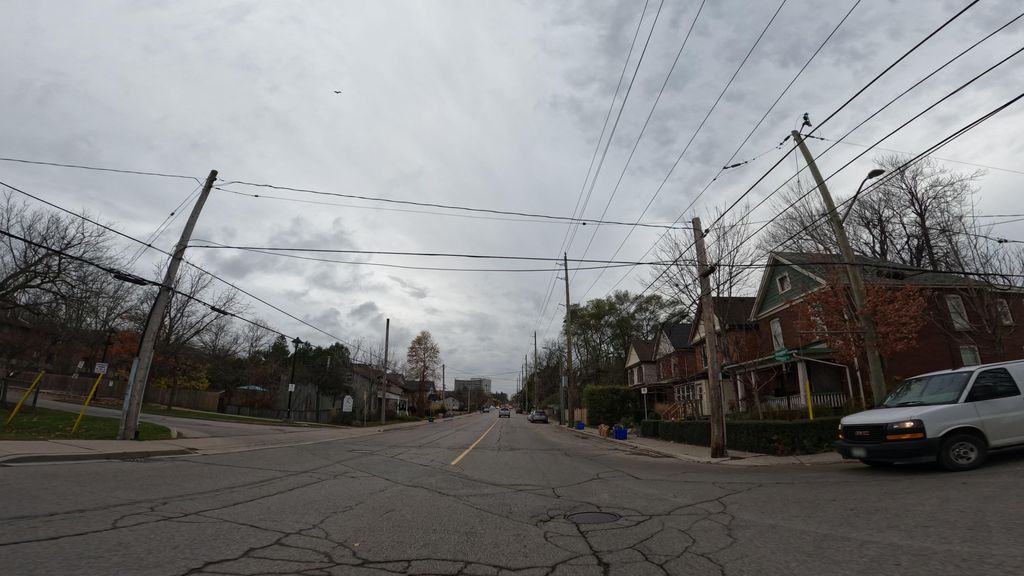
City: hamilton